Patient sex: F
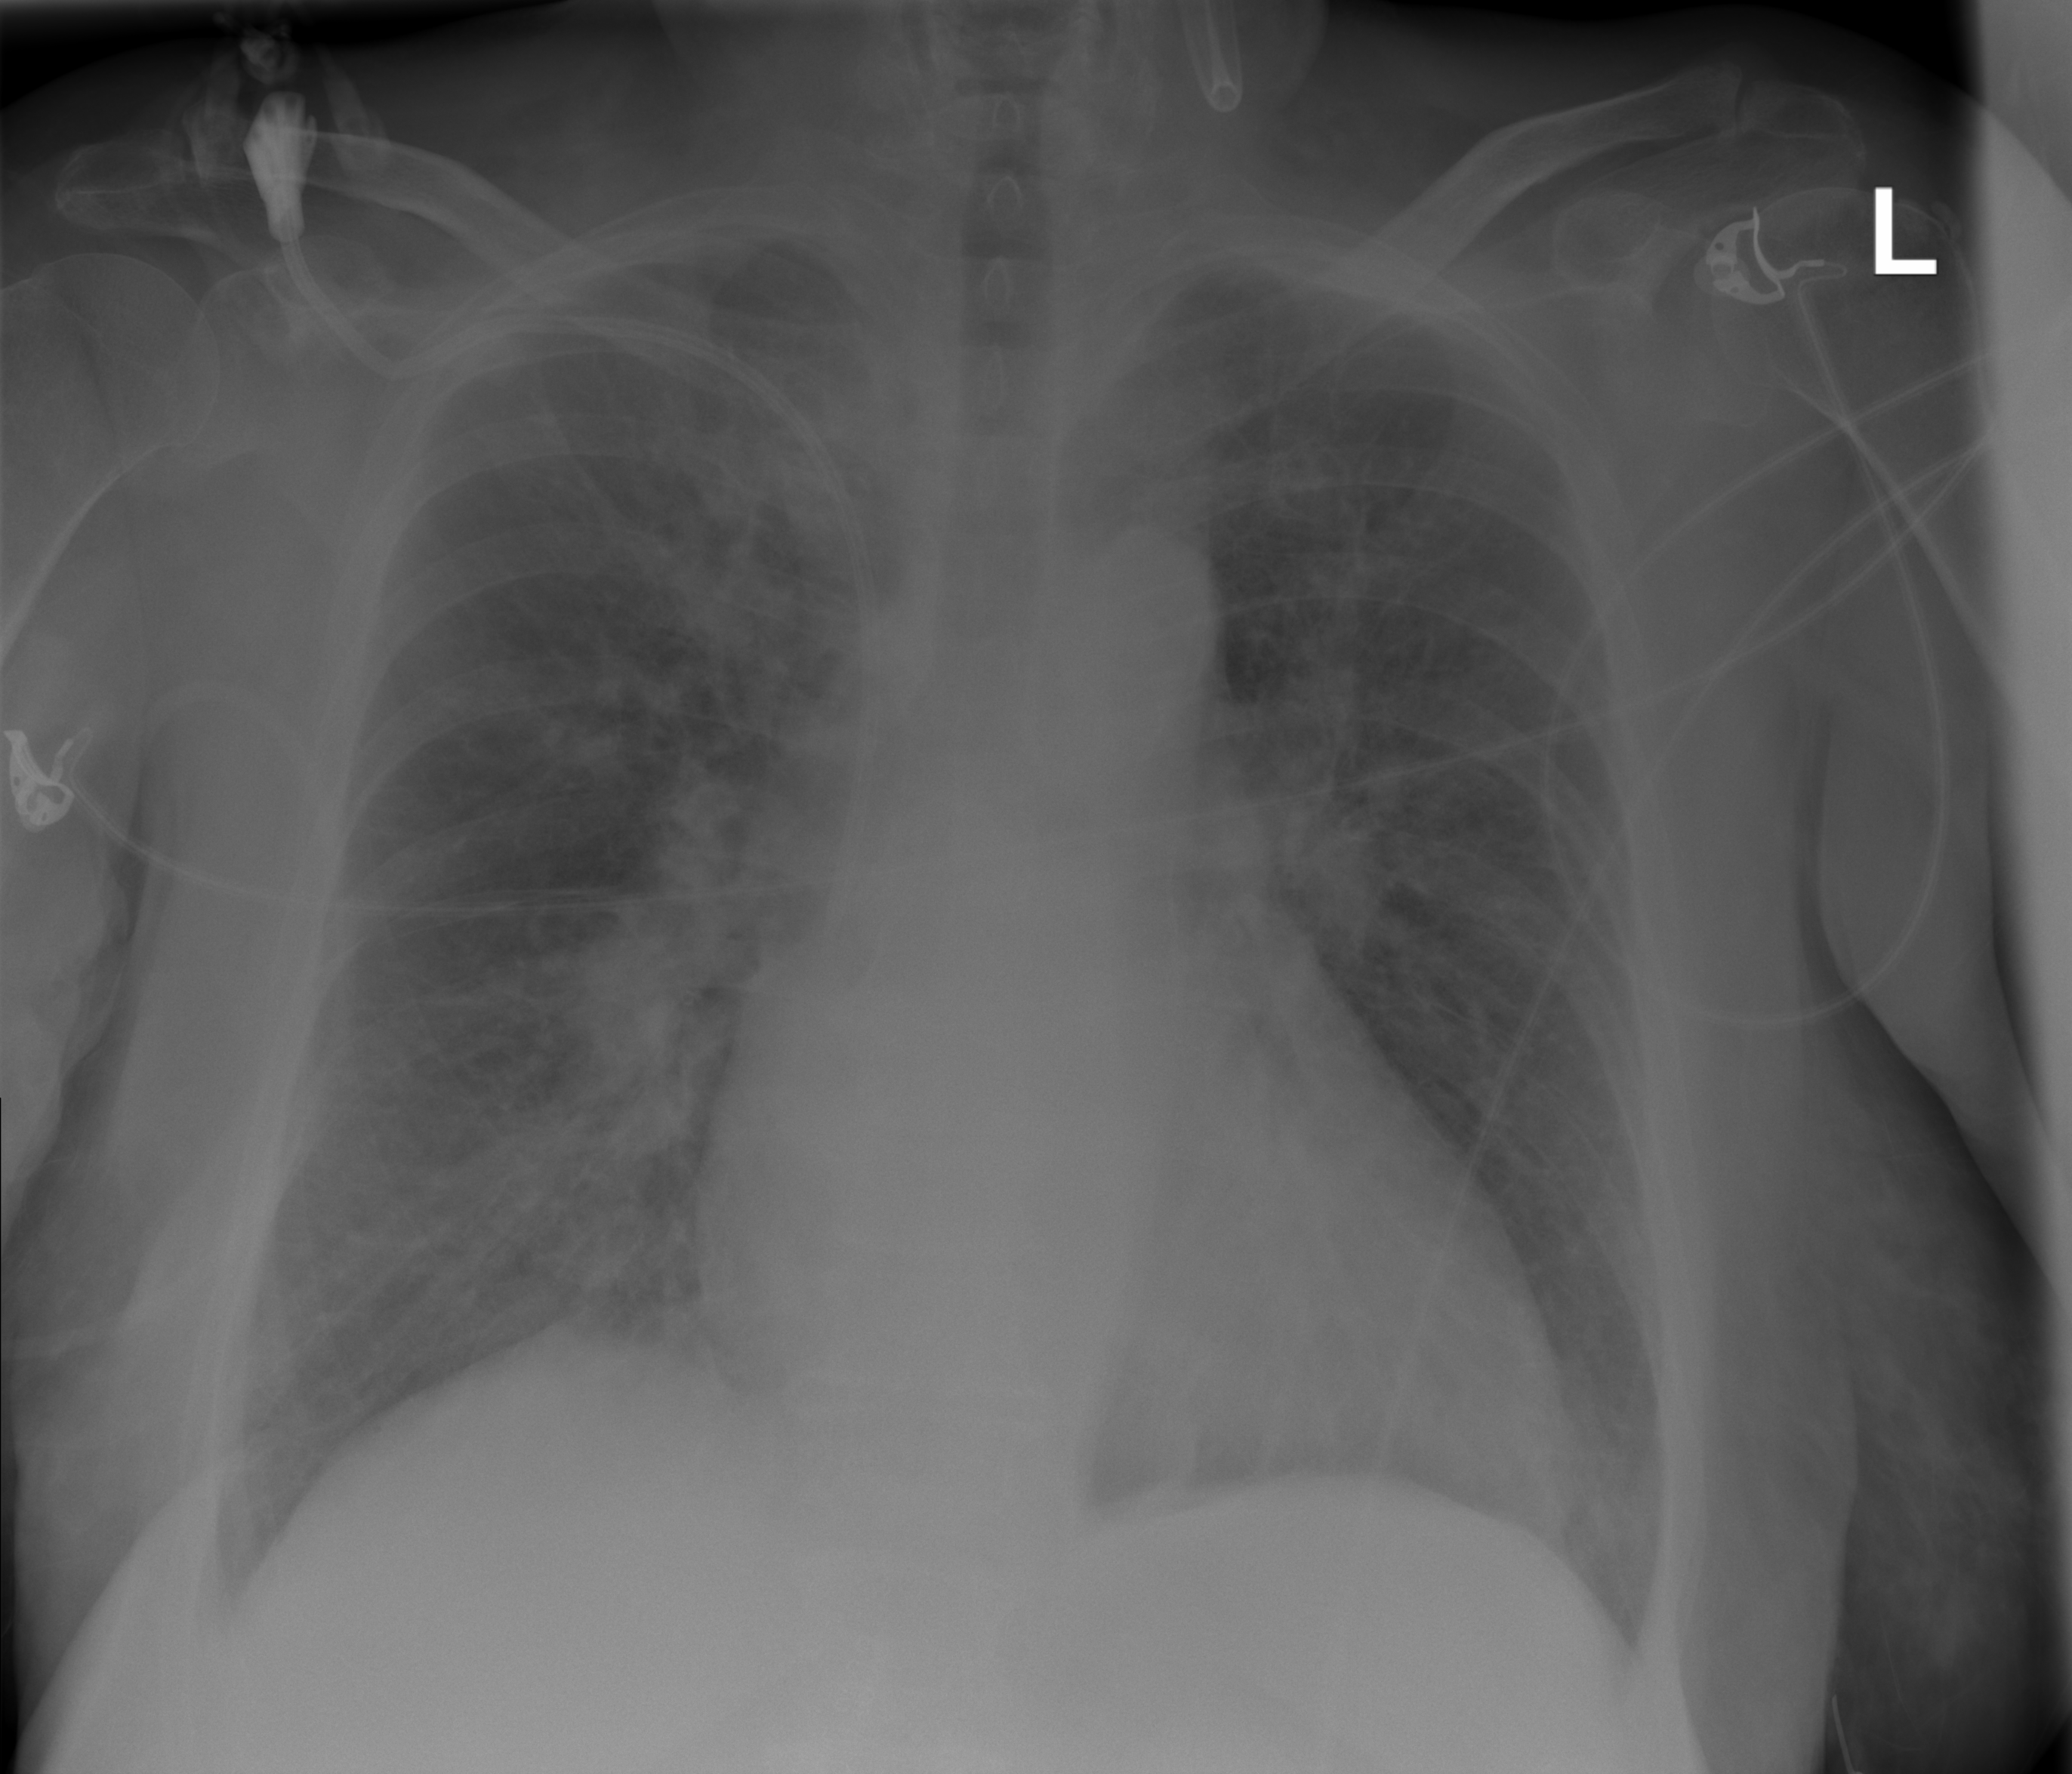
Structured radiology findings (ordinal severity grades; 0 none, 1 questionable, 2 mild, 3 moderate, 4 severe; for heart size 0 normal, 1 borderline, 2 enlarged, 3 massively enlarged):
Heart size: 0
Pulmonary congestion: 2
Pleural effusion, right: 0
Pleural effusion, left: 0
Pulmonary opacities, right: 2
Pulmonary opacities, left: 0
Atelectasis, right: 0
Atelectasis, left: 0